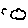
Label: cloud